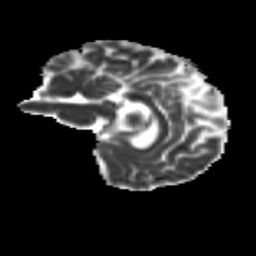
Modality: MD
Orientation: sagittal
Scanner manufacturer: siemens
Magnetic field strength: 3 T
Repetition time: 9.2 s
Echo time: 0.084 s